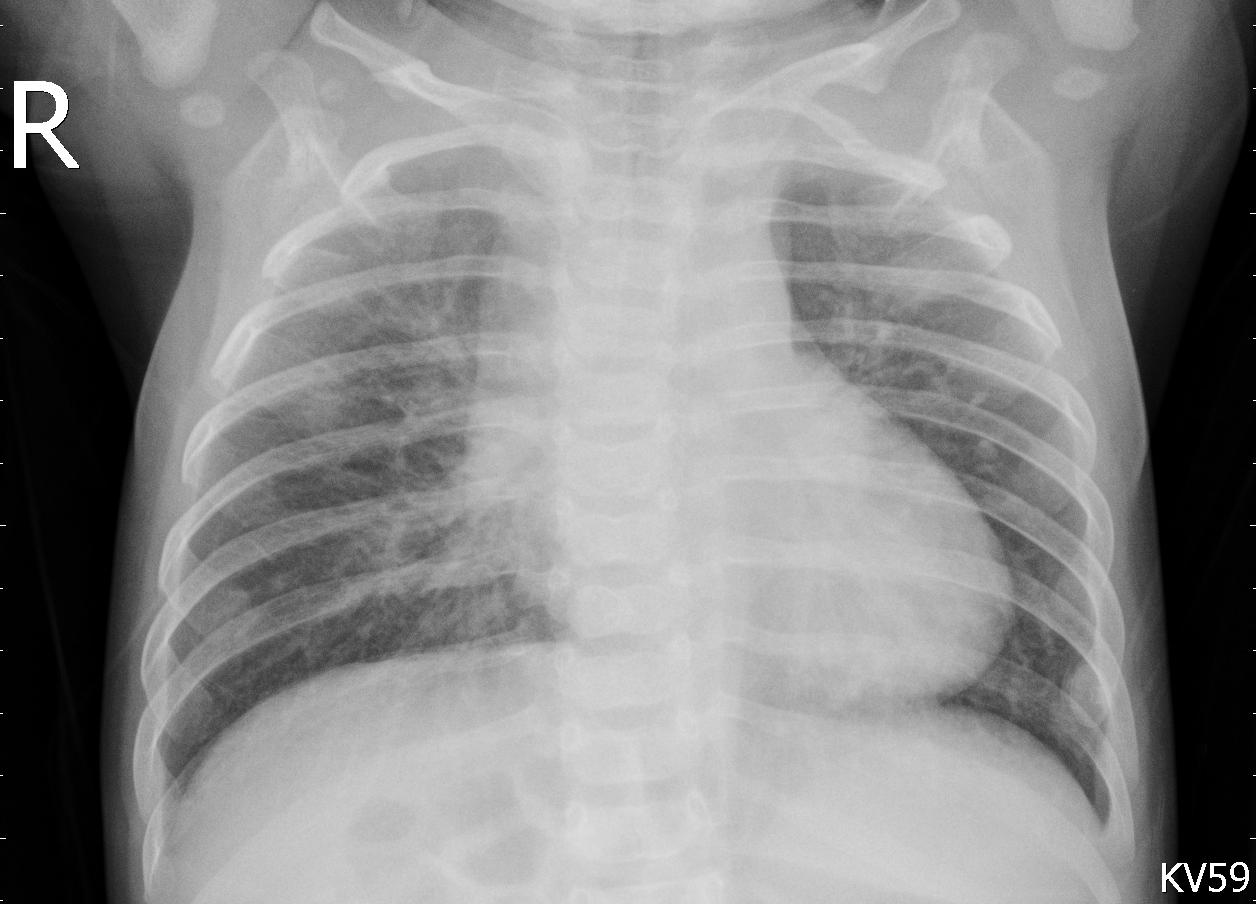
Diagnosis: PNEUMONIA